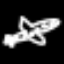
Label: airplane